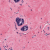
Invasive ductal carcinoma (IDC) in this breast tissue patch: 0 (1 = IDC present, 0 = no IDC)